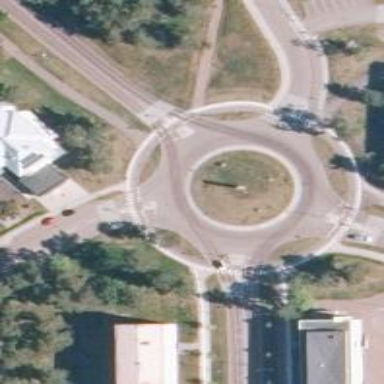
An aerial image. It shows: Asphalt road that is secondary route leading to roundabout.